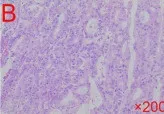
CECT and pathological result of the patient before and after surgery. (B) The results of pathological biopsy.
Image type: pathology (h&e)